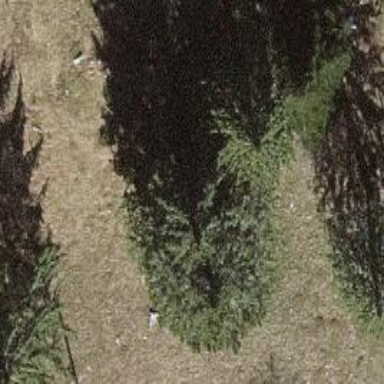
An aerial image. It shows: Needle-leaved tree in natural setting.